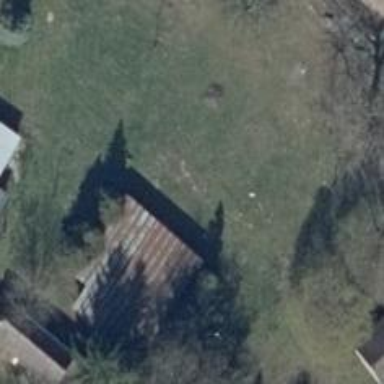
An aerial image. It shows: View of roof of building.